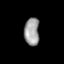
Tissue: prostate
Cell type: Epithelial cells
Senescence score: 0.3585
Nuclear area (px): 409
Mean DAPI intensity: 157.291